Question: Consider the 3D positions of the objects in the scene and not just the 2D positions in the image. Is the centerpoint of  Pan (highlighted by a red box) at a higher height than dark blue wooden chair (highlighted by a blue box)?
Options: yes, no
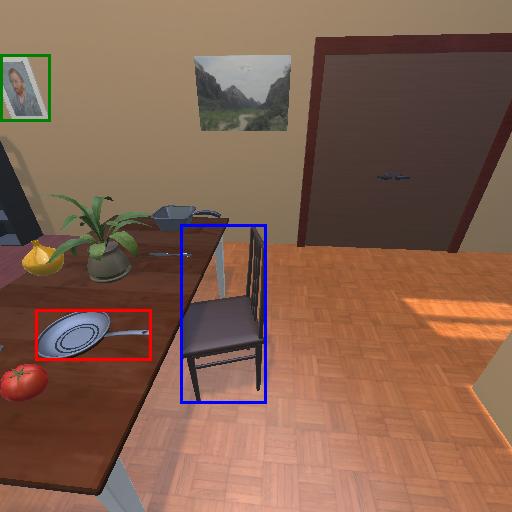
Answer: yes